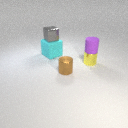
small yellow metal cylinder behind small brown metal cylinder